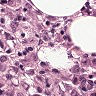
Metastatic tissue present: yes